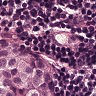
Metastatic tissue present: yes